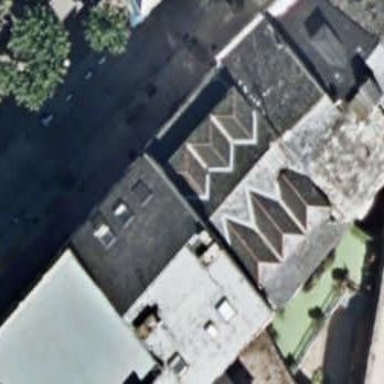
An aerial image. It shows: Warehouse building.